Question: I want to create a Calendar View Like this example: <URL>:

Actually i am trying to modify it.
I have an associative array like this: '#AdminCourt[["2012-10-02", 2], ["2012-10-09", 2], ["2012-10-16", 1]] #ConstituentAssembly[["2012-10-02", 2], ["2012-10-09", 2], ["2012-10-12", 2], ["2012-10-16", 2]]'
I tried filling the calendar like this:
'''
BigWordsDates2.map(function(d) {
return {
date: d[0],
close: d[1]
};
var data = d3.nest()
.key(function(d) { return d.Date; })
.rollup(function(d) { return (d.Close - 0); });
rect.filter(function(d) { return d in data; })
.attr("class", function(d) { return "day " + color(data[d]); })
.select("title")
.text(function(d) { return d + ": " + percent(data[d]); });
});
'''
I know i am not looping through the array and i dont know how i tried for each but it seems that i dont get it correctly.
Here are the stuff that i need ur help with :)
1. Loop through the array.( I know how to loop on it but i dont know if there is a way through the D3 class )
2. How to Make each cell clickable.
3. if i can add MultiValues in a cell ( Probably the keys of the array it depends on the date values).
4. How to make the calendar Dynamic Not Set to a certain Range.
Here is the script code i have:
'''
var w = 760,
h = 530;
var cloudwidth = 700, cloudheight=500;
var FunctionCount=0;
var BigWord;
var SmallWord;
var tweets = <?php echo json_encode($Row_Words_Repeated_Relation); ?>;
//var tweets = JSON.parse(TweetsAnalized);
var tweetscounts = JSON.parse('<?php echo $Array_OfCounters_to_json ?>');
var BigWordsDates2 = <?php echo json_encode($Array_OfDates); ?>;
//var BigWordsDates2 = JSON.parse(BigWordsDates);
var OriginalTweets = JSON.parse('<?php echo mysql_real_escape_string($OriginalTweets_to_json) ?>');
var width = 960,
height = 136,
cellSize = 17; // cell size
var day = d3.time.format("%w"),
week = d3.time.format("%U"),
percent = d3.format(".1%"),
format = d3.time.format("%Y-%m-%d");
var color = d3.scale.quantize()
.domain([-.05, .05])
.range(d3.range(11).map(function(d) { return "q" + d + "-11"; }));
var svg = d3.select("body").selectAll("svg")
.data(d3.range(2005, 2015))
.enter().append("svg")
.attr("width", width)
.attr("height", height)
.attr("class", "RdYlGn")
.append("g")
.attr("transform", "translate(" + ((width - cellSize * 53) / 2) + "," + (height - cellSize * 7 - 1) + ")");
svg.append("text")
.attr("transform", "translate(-6," + cellSize * 3.5 + ")rotate(-90)")
.style("text-anchor", "middle")
.text(function(d) { return d; });
var rect = svg.selectAll(".day")
.data(function(d) { return d3.time.days(new Date(d, 0, 1), new Date(d + 1, 0, 1)); })
.enter().append("rect")
.attr("class", "day")
.attr("width", cellSize)
.attr("height", cellSize)
.attr("x", function(d) { return week(d) * cellSize; })
.attr("y", function(d) { return day(d) * cellSize; })
.datum(format);
rect.append("title")
.text(function(d) { return d; });
svg.selectAll(".month")
.data(function(d) { return d3.time.months(new Date(d, 0, 1), new Date(d + 1, 0, 1)); })
.enter().append("path")
.attr("class", "month")
.attr("d", monthPath);
/*d3.csv("dji.csv", function(error, csv) {
var data = d3.nest()
.key(function(d) { return d.Date; })
.rollup(function(d) { return (d[0].Close - d[0].Open) / d[0].Open; })
.map(csv);
rect.filter(function(d) { return d in data; })
.attr("class", function(d) { return "day " + color(data[d]); })
.select("title")
.text(function(d) { return d + ": " + percent(data[d]); });
});*/
BigWordsDates2["#Tahrir"].map(function(d) {
return {
date: d[0],
close: d[1]
};
var data = d3.nest()
.key(function(d) { return d.Date; })
.rollup(function(d) { return (d.Close - 0); });
rect.filter(function(d) { return d in data; })
.attr("class", function(d) { return "day " + color(data[d]); })
.select("title")
.text(function(d) { return d + ": " + percent(data[d]); });
});
function monthPath(t0) {
var t1 = new Date(t0.getFullYear(), t0.getMonth() + 1, 0),
d0 = +day(t0), w0 = +week(t0),
d1 = +day(t1), w1 = +week(t1);
return "M" + (w0 + 1) * cellSize + "," + d0 * cellSize
+ "H" + w0 * cellSize + "V" + 7 * cellSize
+ "H" + w1 * cellSize + "V" + (d1 + 1) * cellSize
+ "H" + (w1 + 1) * cellSize + "V" + 0
+ "H" + (w0 + 1) * cellSize + "Z";
}
d3.select(self.frameElement).style("height", "2910px");
'''
Thanks In Advance and i would really appreciate the help.
EDIT 1:
I tried to work on something like that:
'''
var data1 = d3.entries(BigWordsDates2).forEach(function(d) {
for each (var i in BigWordsDates2[d.key]){
return {
Date: BigWordsDates2[d.key][i][0],
Close: BigWordsDates2[d.key][i][1]
};
};
var data = d3.nest()
.key(function(data1) { return d.Date; })
.rollup(function(data1) { return (d.Close - 0); });
'''
Edit 2: i worked around what was above a bit and this is all i can think of would really need Help, no idea why the values aint appended in the calendar.
'''
var width = 960,
height = 136,
cellSize = 17; // cell size
var day = d3.time.format("%w"),
week = d3.time.format("%U"),
percent = d3.format(".1%"),
format = d3.time.format("%Y-%m-%d");
var color = d3.scale.quantize()
.domain([-.05, .05])
.range(d3.range(11).map(function(d) { return "q" + d + "-11"; }));
var svg = d3.select("body").selectAll("svg")
.data(d3.range(2005, 2015))
.enter().append("svg")
.attr("width", width)
.attr("height", height)
.attr("class", "RdYlGn")
.append("g")
.attr("transform", "translate(" + ((width - cellSize * 53) / 2) + "," + (height - cellSize * 7 - 1) + ")");
svg.append("text")
.attr("transform", "translate(-6," + cellSize * 3.5 + ")rotate(-90)")
.style("text-anchor", "middle")
.text(function(d) { return d; });
var rect = svg.selectAll(".day")
.data(function(d) { return d3.time.days(new Date(d, 0, 1), new Date(d + 1, 0, 1)); })
.enter().append("rect")
.attr("class", "day")
.attr("width", cellSize)
.attr("height", cellSize)
.attr("x", function(d) { return week(d) * cellSize; })
.attr("y", function(d) { return day(d) * cellSize; })
.datum(format);
rect.append("title")
.text(function(d) { return d; });
svg.selectAll(".month")
.data(function(d) { return d3.time.months(new Date(d, 0, 1), new Date(d + 1, 0, 1)); })
.enter().append("path")
.attr("class", "month")
.attr("d", monthPath);
/*d3.csv("dji.csv", function(error, csv) {
var data = d3.nest()
.key(function(d) { return d.Date; })
.rollup(function(d) { return (d[0].Close - d[0].Open) / d[0].Open; })
.map(csv);
rect.filter(function(d) { return d in data; })
.attr("class", function(d) { return "day " + color(data[d]); })
.select("title")
.text(function(d) { return d + ": " + percent(data[d]); });
});*/
d3.entries(BigWordsDates2).map(function(d) {
for each (var i in BigWordsDates2[d.key]){
/*var count =i;
return {
Date: i[0],
Close: i[1]
};*/
rect.filter(function(i) { return i in BigWordsDates2; })
.attr("class", function(i) { return "day " + color(i[0]); })
.select("title")
.text(function(i) { return d.key + ": " + percent(i[1]); });
};
});
function monthPath(t0) {
var t1 = new Date(t0.getFullYear(), t0.getMonth() + 1, 0),
d0 = +day(t0), w0 = +week(t0),
d1 = +day(t1), w1 = +week(t1);
return "M" + (w0 + 1) * cellSize + "," + d0 * cellSize
+ "H" + w0 * cellSize + "V" + 7 * cellSize
+ "H" + w1 * cellSize + "V" + (d1 + 1) * cellSize
+ "H" + (w1 + 1) * cellSize + "V" + 0
+ "H" + (w0 + 1) * cellSize + "Z";
}
d3.select(self.frameElement).style("height", "2910px");
'''
I think am close. any help would be appreciated.
I made a jsfiddle template: <URL>
EDIT 3:
i got Steps 1 and 2 are solved and here is the jsfiddle link:
<URL>
Now trying to find a workaround to add multivalues in same cell
For Example if i have 2 values in array that has the same date i want to add and view them in the right cell. however what the code does right now that if there are 2 values with the same date value the last one overwrites the first one.
Any help will do, thanks in advance.
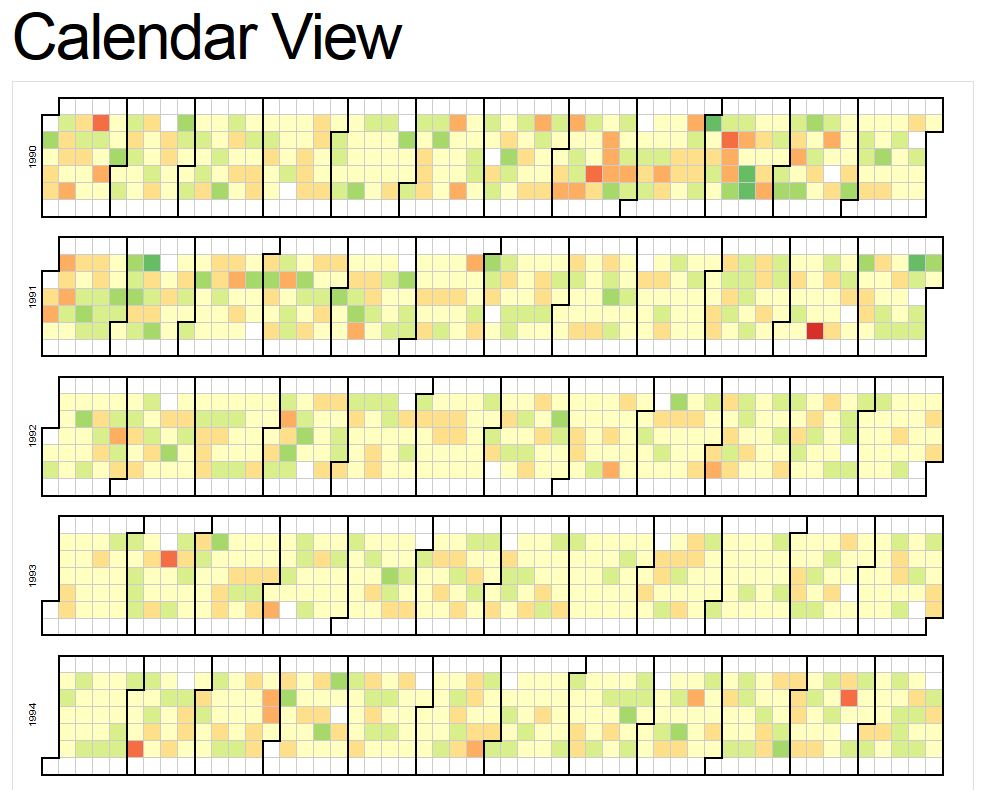
Answer: Here Is The Solution For Number 1 and 2 for those who has the problem similar to the ones i used to have. hope that will helpful.
The array Looks Like That: 'BigWordsDates2 = {"#Tahrir":[["2012-10-12",20],["2012-10-13",1],["2012-10-19",15]],"#Egypt":[["2012-10-01",3],["2012-10-03",2],["2012-10-04",3],["2012-10-07",1],["2012-10-10",1],["2012-10-13",2],["2012-10-14",1],["2012-10-15",1],["2012-10-16",1],["2012-10-17",4],["2012-10-19",5]]};'
Save the Value that Your Targeted array Values you want like that: 'var tahrir = BigWordsDates2['#Tahrir']'
and then overwrite the CSV Data with it. You can Find The example with solution in the jsfiddle below.
<URL>